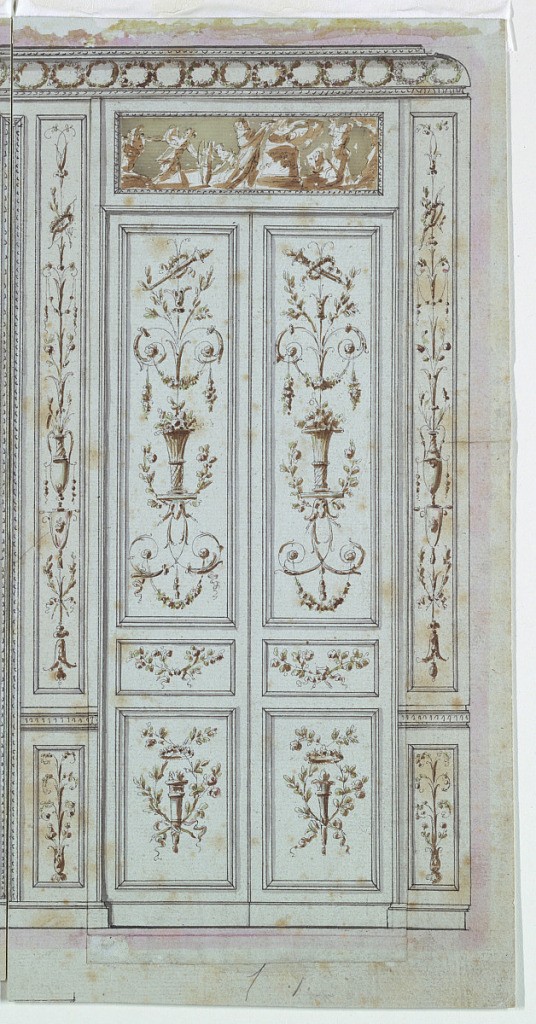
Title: Design for a Wall Panel
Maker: Pierre Ranson, French, 1736–1786
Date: ca. 1770
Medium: Pen and ink, brush and sepia, watercolor on paper
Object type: Drawing
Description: Elevation of double paneled doors and surrounding wall panels, all divided into compartments with candelabrum. The upper doors show a motif centered on a basket of flowers; the lower doors center on a torch and wreath. Above the door is a figural tablet and an entablature with a frieze of wreaths.